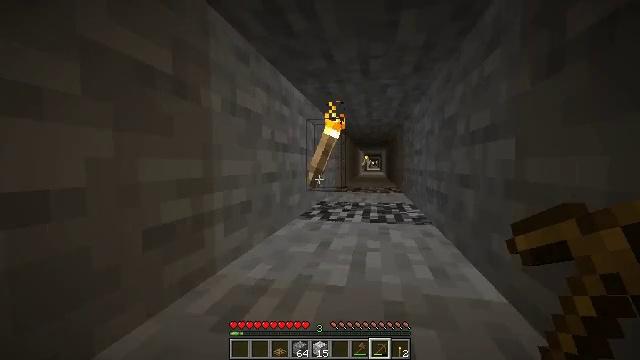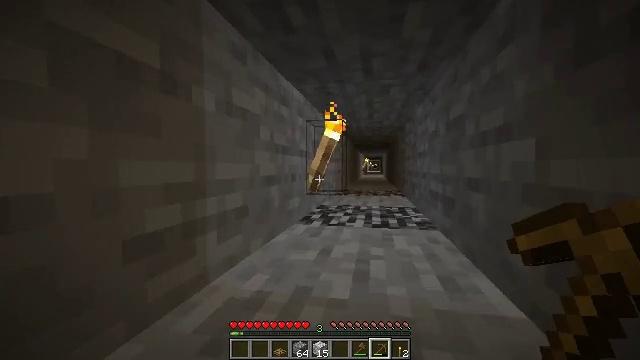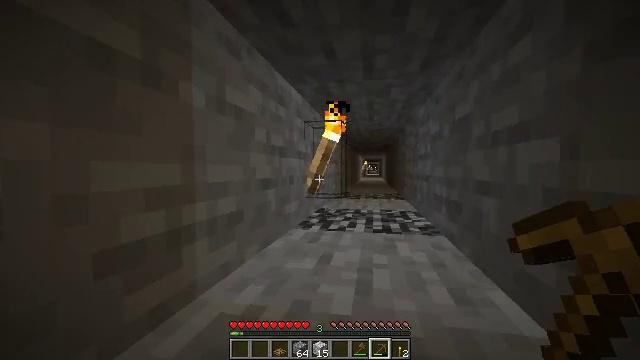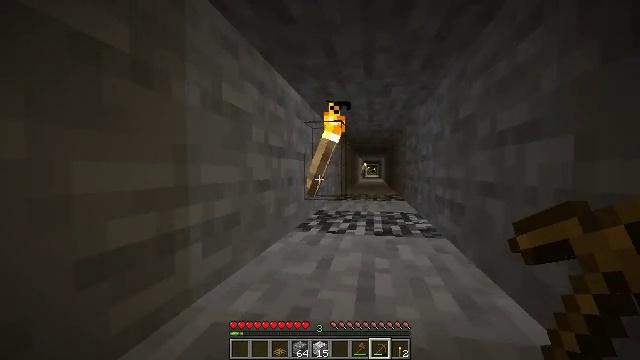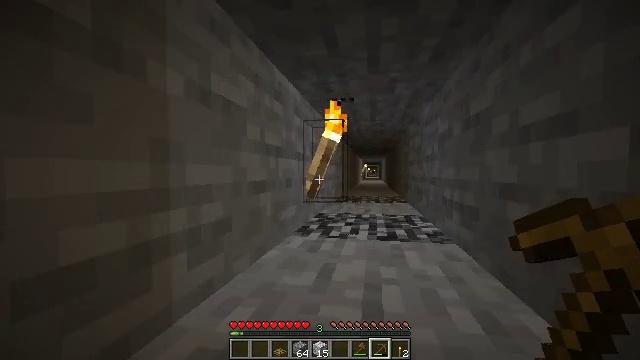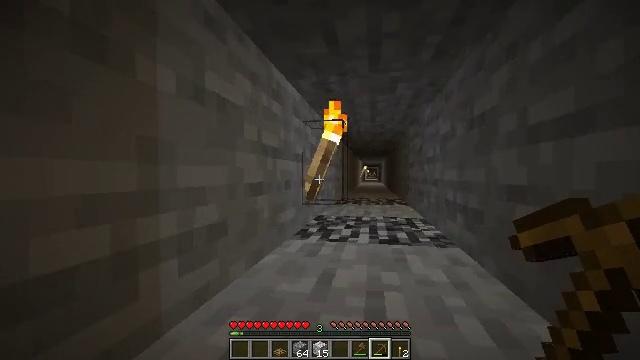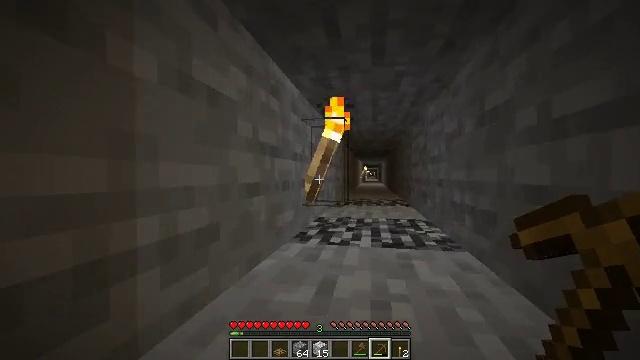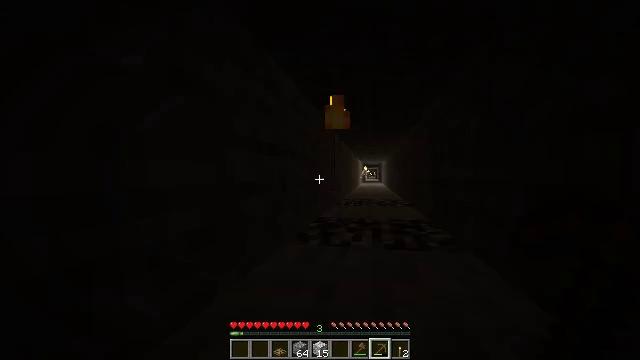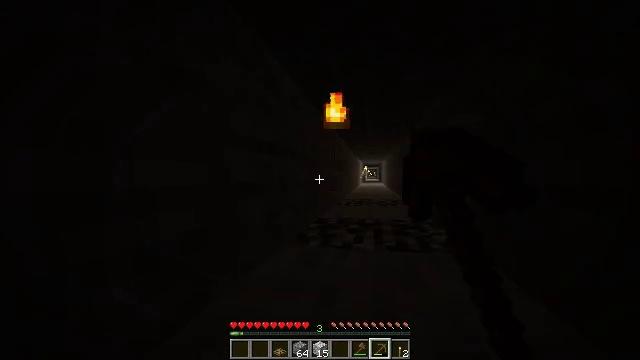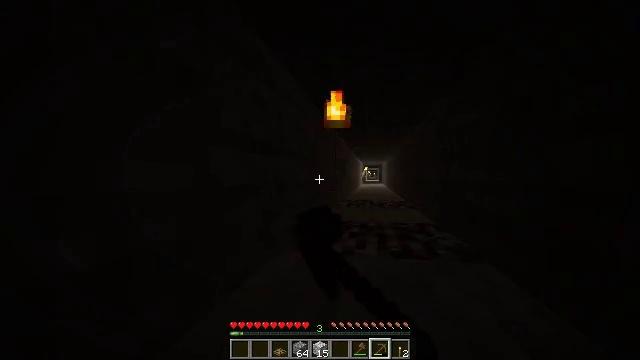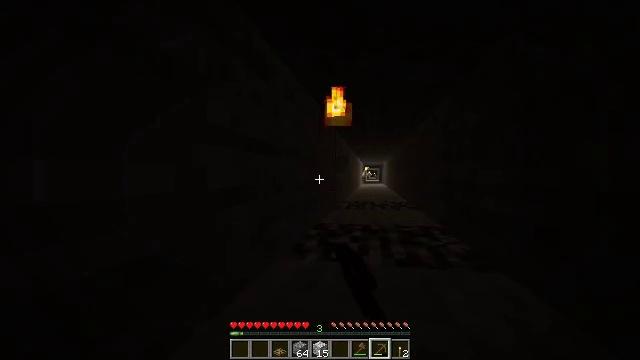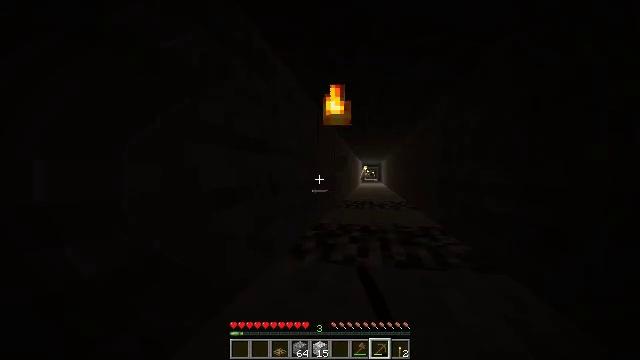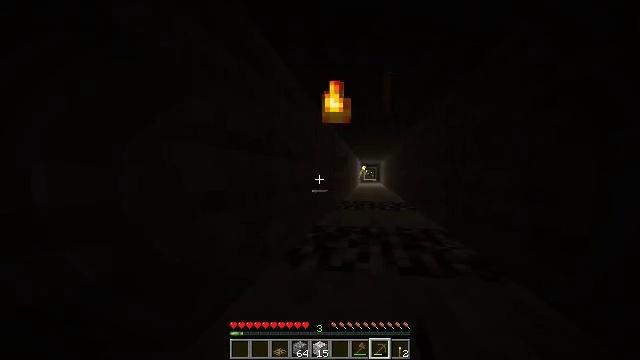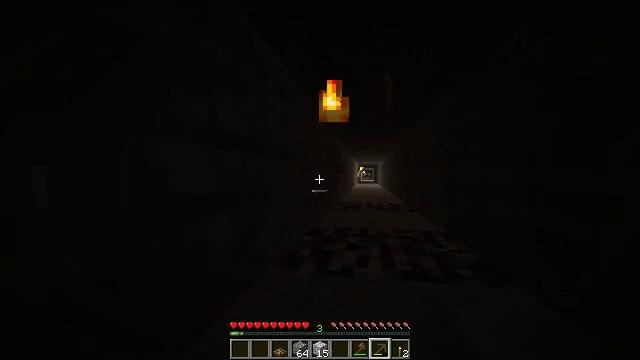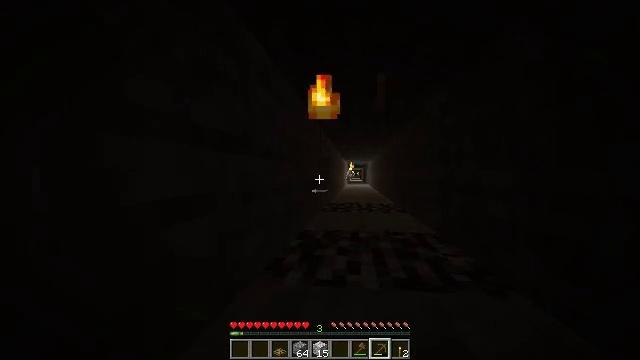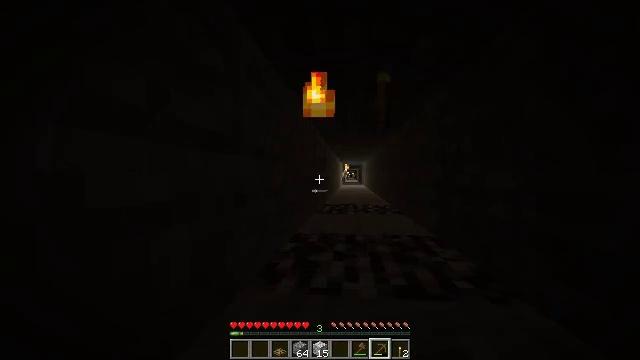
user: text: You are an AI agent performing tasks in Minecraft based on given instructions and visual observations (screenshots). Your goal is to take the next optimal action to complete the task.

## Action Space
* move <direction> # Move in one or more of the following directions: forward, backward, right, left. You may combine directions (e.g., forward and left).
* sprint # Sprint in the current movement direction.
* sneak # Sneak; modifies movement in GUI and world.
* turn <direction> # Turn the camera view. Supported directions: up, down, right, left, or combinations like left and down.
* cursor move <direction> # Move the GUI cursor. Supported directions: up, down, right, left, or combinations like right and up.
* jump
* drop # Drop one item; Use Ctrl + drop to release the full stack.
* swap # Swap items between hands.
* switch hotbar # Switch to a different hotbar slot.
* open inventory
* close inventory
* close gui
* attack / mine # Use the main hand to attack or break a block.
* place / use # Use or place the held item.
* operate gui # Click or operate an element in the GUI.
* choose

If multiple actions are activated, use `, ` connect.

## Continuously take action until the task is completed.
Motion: motion action
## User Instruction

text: Destroy the wall torch to gather it.
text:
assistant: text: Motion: move forward
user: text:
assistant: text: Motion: move forward
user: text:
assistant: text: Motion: move forward
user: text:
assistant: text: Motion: move forward
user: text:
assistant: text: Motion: move forward
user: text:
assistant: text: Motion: move forward
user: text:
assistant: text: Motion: move forward, attack / mine
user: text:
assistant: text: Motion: move forward, attack / mine
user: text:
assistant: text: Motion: move forward, attack / mine
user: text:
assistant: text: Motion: move forward, attack / mine
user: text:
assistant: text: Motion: move forward
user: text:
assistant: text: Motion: move forward
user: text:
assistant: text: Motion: move forward
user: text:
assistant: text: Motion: move forward, turn right
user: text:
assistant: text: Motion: move forward, turn right
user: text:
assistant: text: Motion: move forward, turn right
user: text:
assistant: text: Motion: move forward
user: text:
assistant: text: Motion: move forward
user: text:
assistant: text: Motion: move forward
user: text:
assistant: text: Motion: move forward
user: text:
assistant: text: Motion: move forward
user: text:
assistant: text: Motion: move forward
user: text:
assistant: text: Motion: move forward
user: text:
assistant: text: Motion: move forward
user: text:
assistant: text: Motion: move forward
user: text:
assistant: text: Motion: move forward
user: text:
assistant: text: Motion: move forward
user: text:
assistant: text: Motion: move forward
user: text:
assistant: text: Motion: move forward
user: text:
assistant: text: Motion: move forward